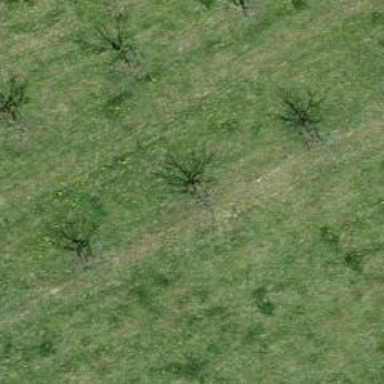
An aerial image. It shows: Single tag "natural: tree."